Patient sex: M
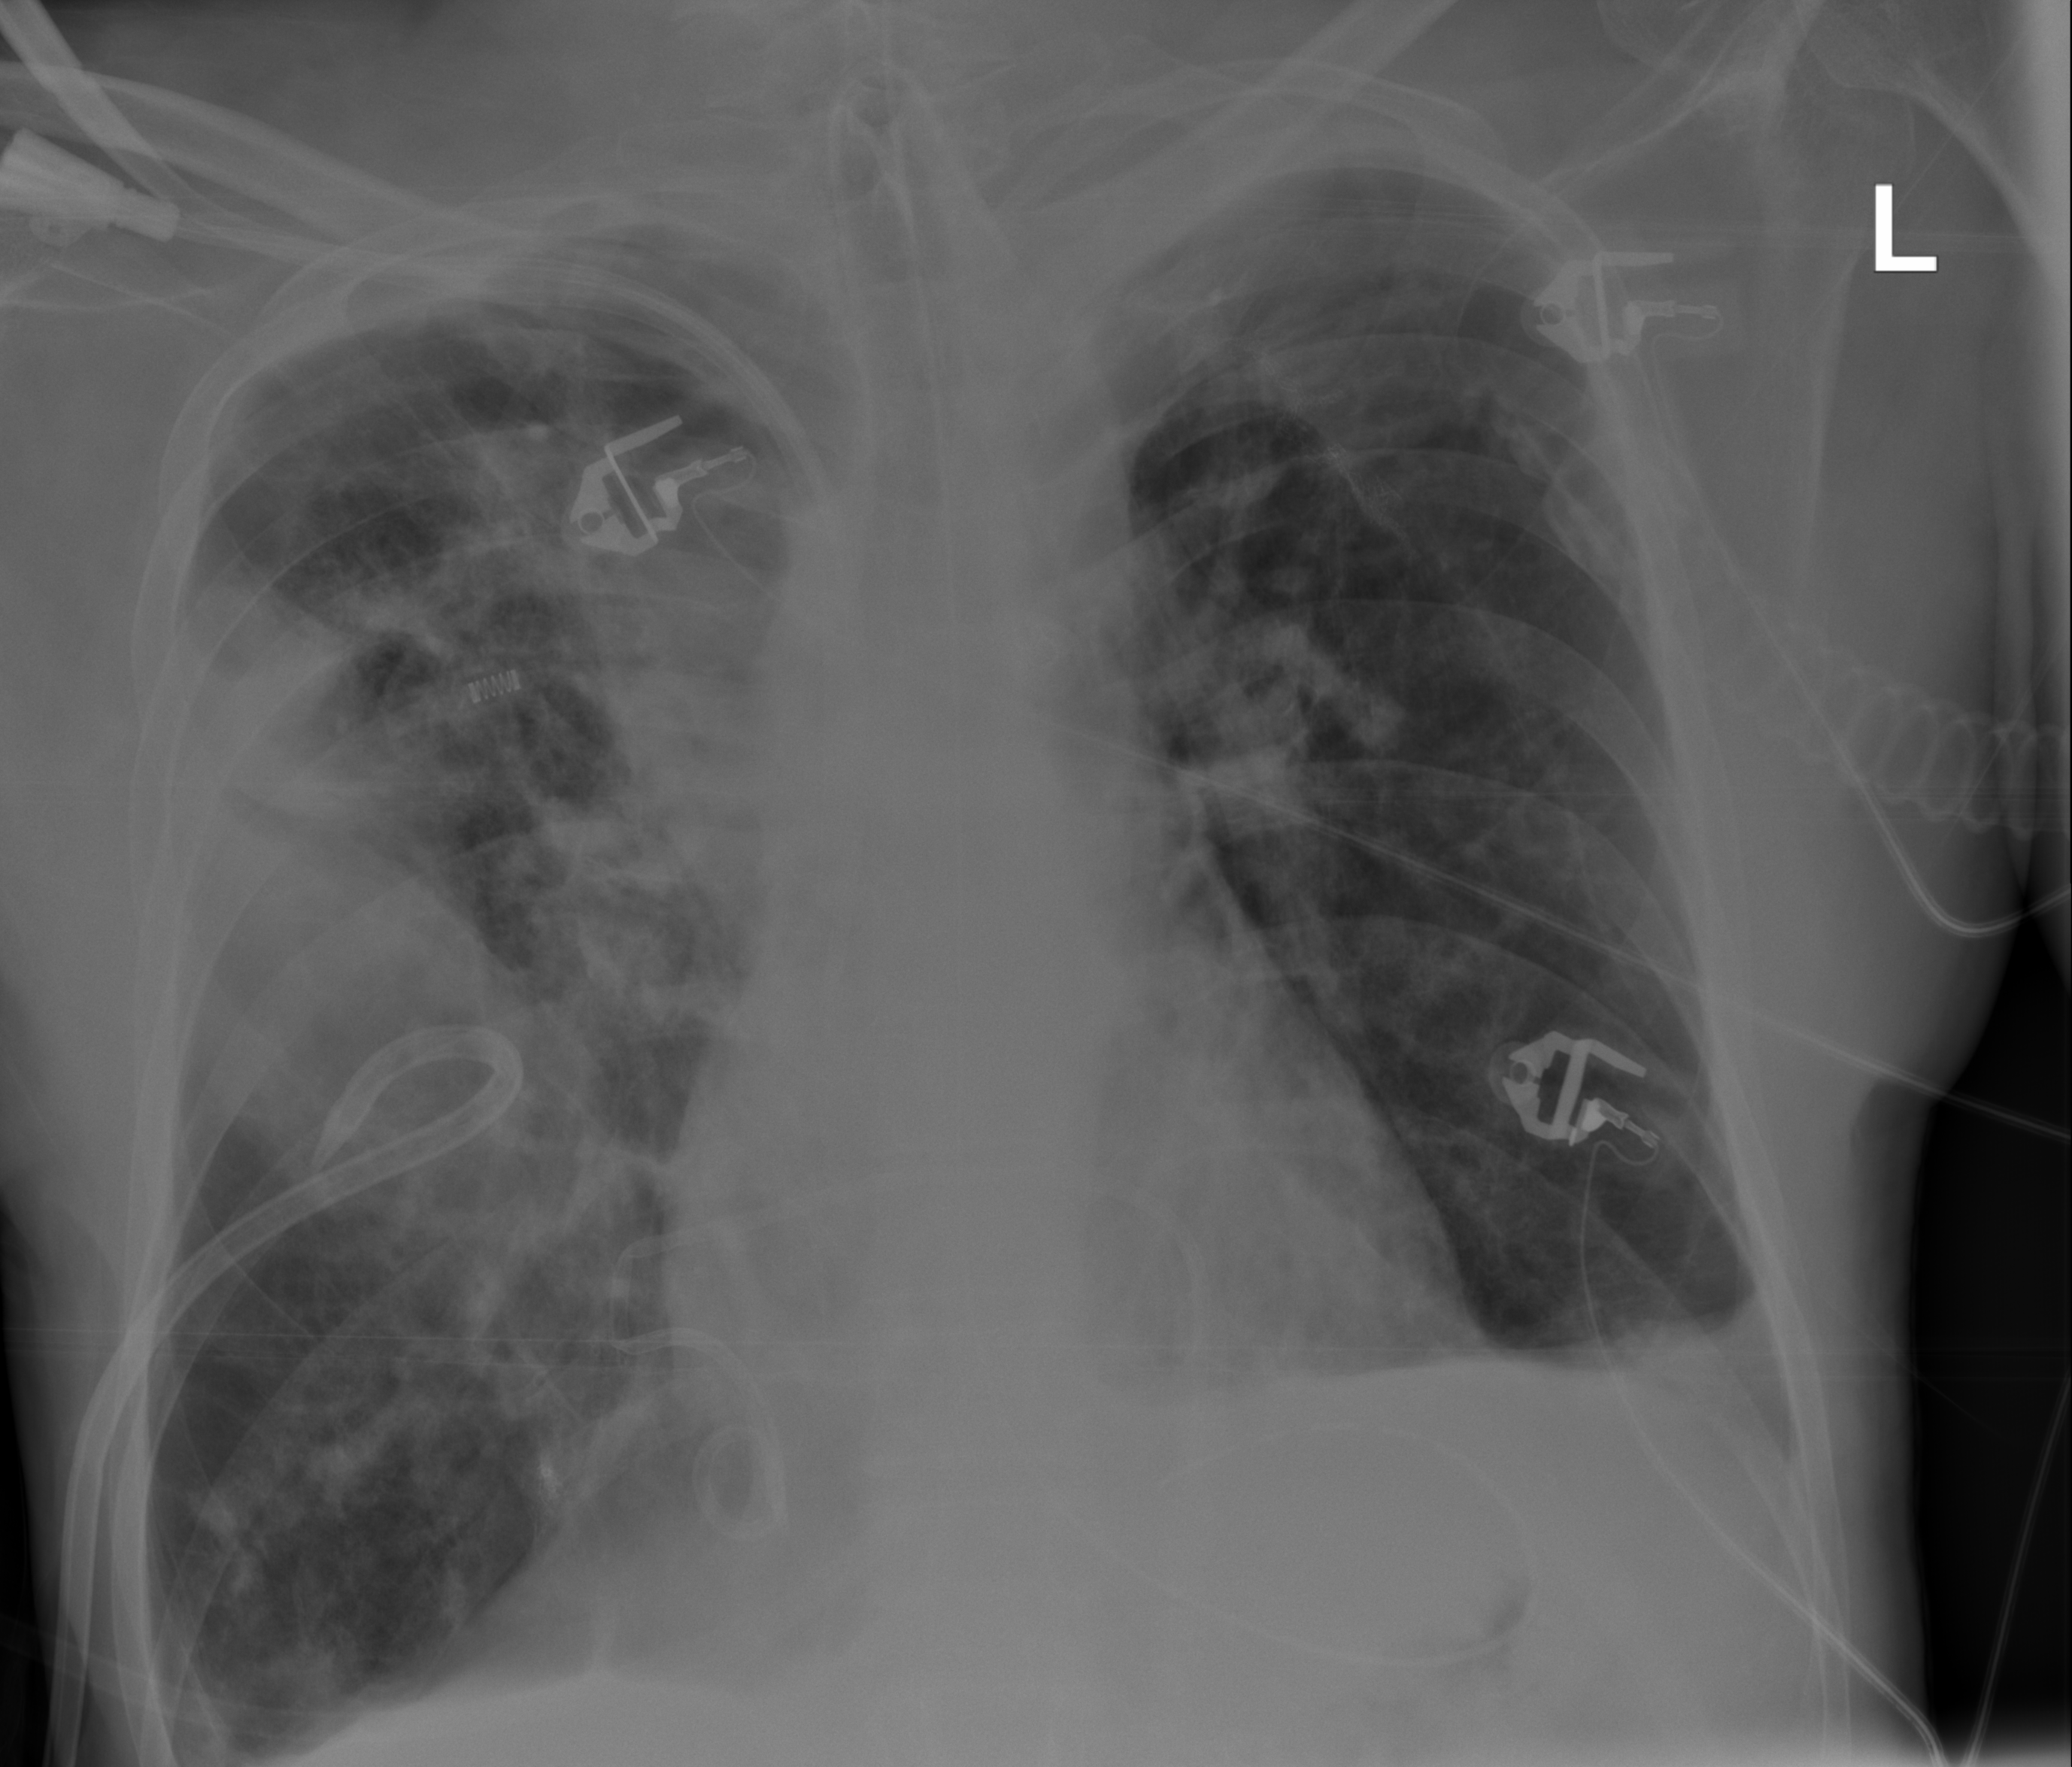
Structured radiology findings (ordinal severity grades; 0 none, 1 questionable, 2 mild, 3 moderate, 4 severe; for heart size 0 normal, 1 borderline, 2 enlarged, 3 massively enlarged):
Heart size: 0
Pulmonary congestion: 0
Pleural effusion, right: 2
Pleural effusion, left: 2
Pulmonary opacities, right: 2
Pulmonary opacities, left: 0
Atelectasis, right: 2
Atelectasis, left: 0